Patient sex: M
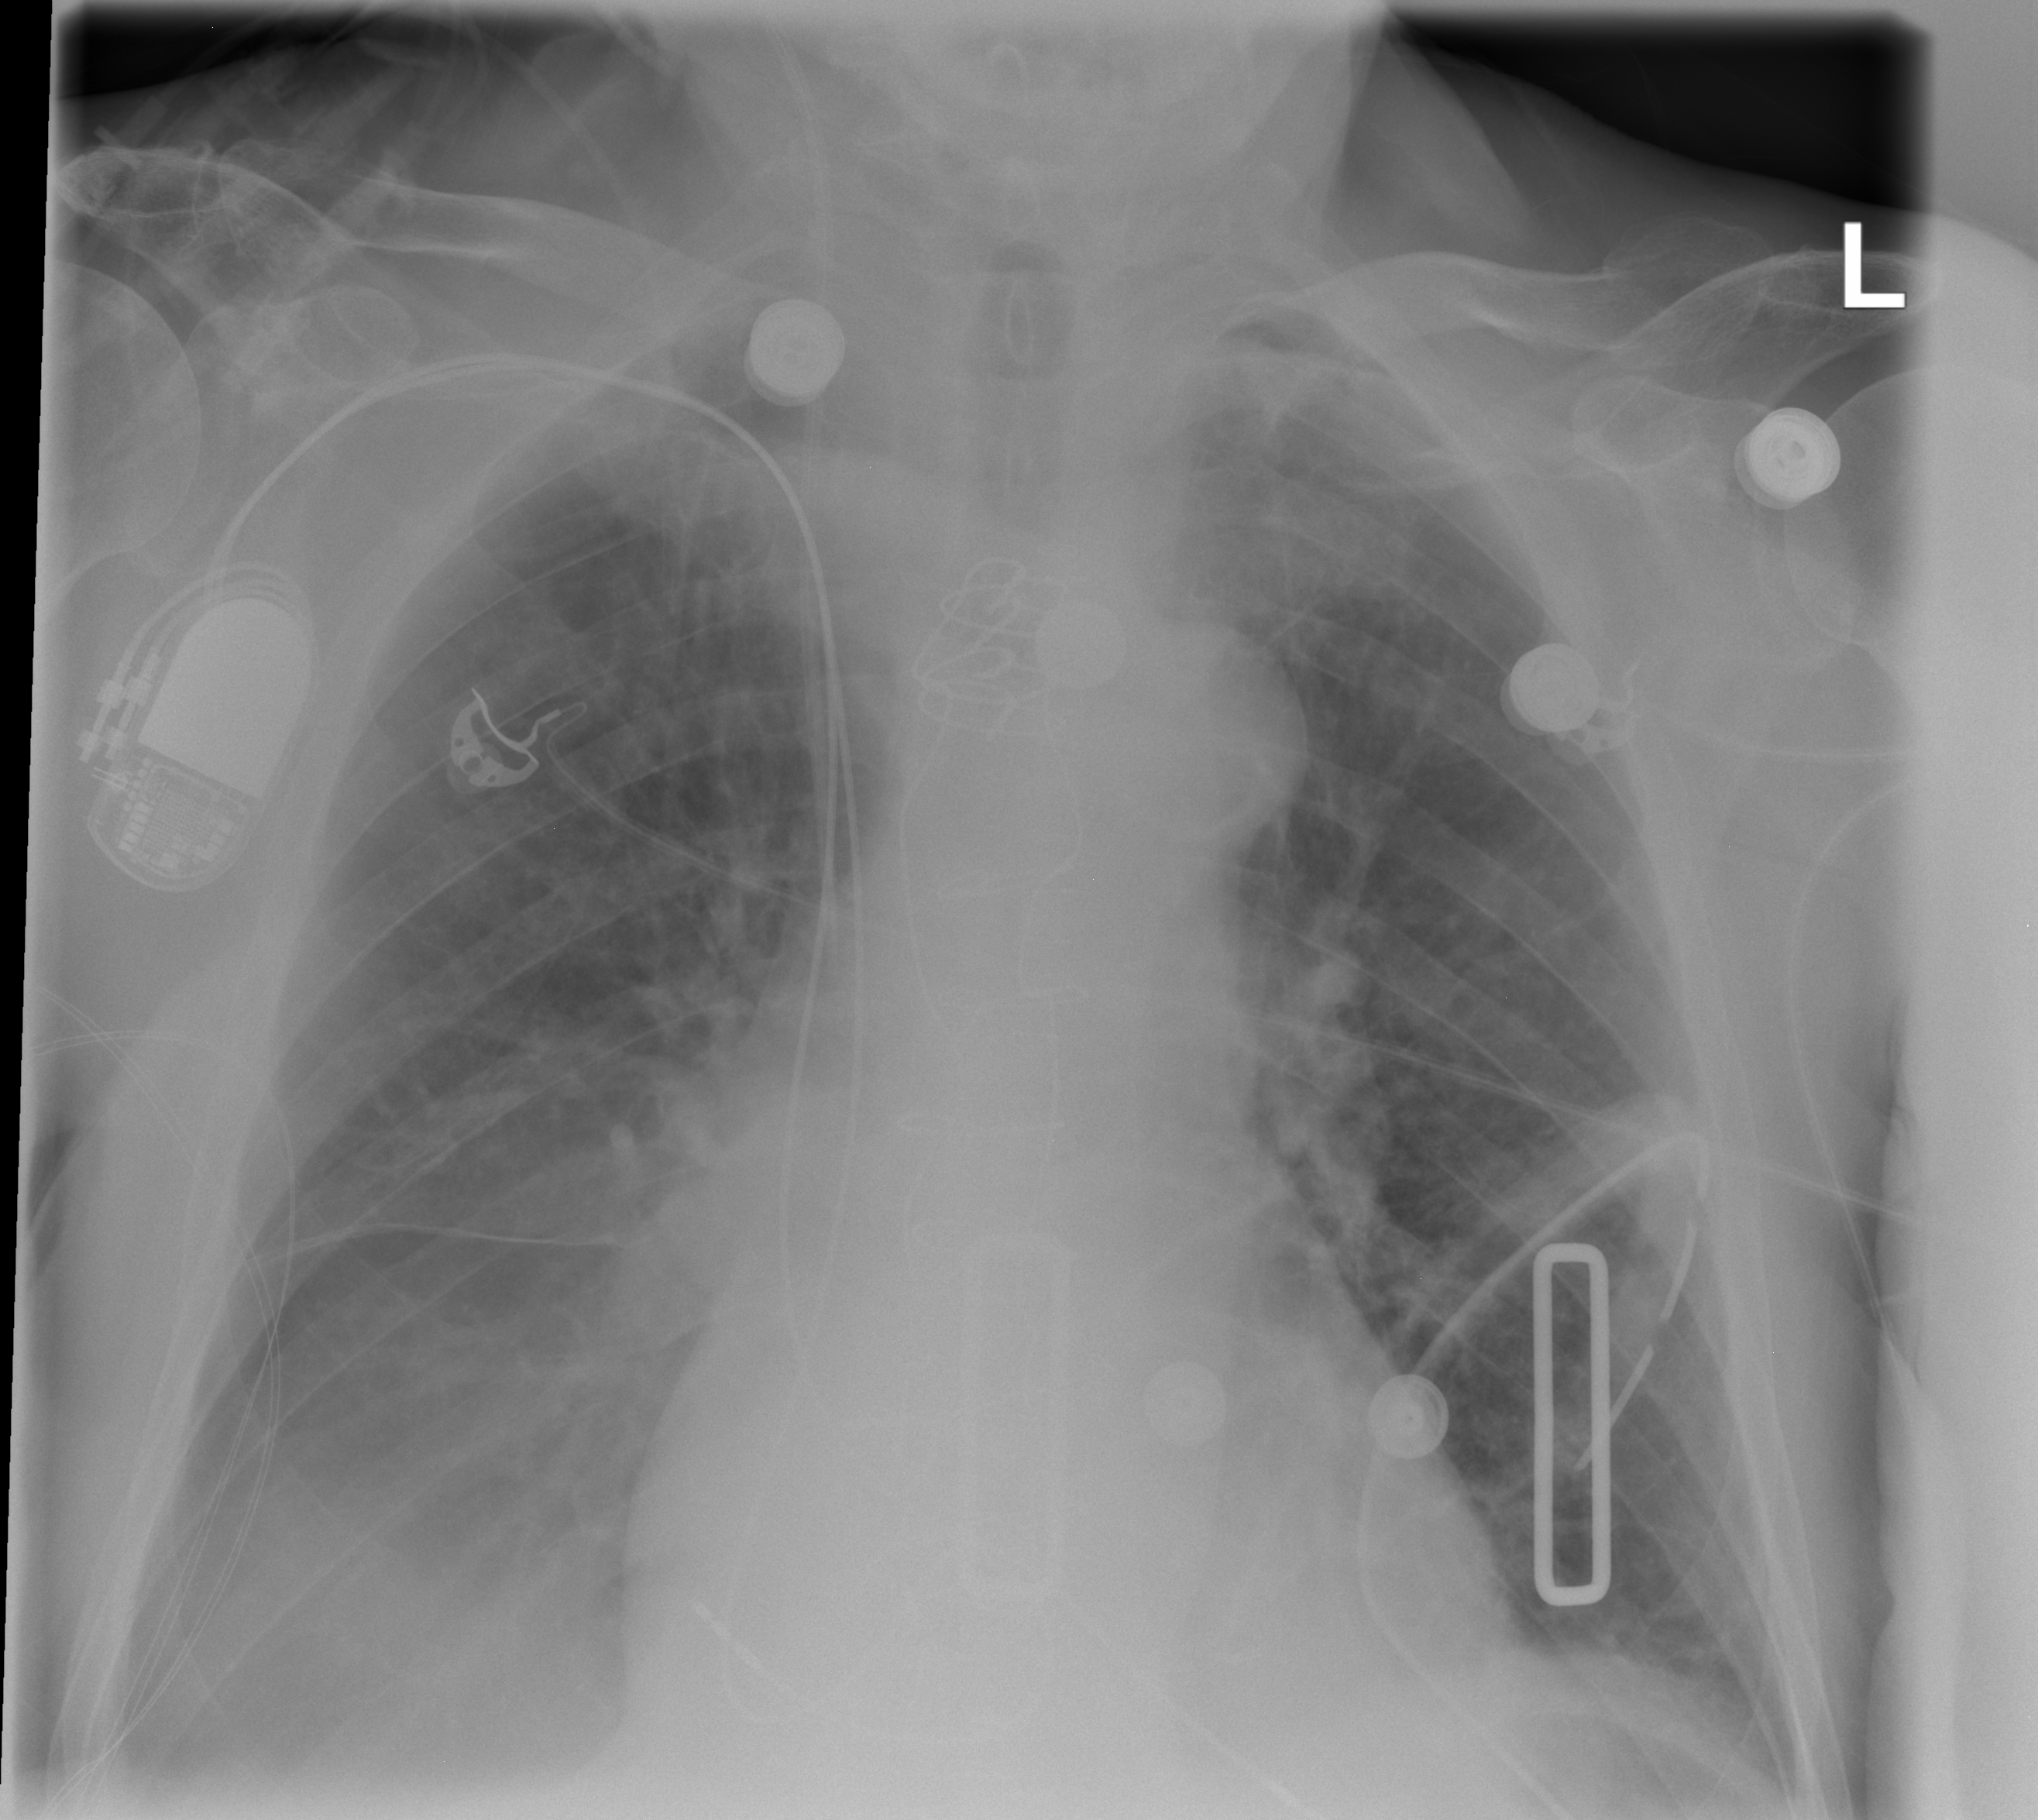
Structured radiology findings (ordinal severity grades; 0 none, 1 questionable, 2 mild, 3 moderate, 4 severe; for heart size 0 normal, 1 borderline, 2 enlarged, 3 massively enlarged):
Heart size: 1
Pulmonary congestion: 0
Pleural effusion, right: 2
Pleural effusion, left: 1
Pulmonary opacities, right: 1
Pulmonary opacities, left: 0
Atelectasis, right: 2
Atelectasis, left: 2